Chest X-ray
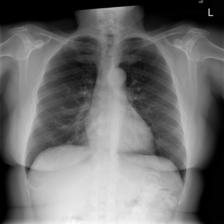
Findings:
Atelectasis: negative
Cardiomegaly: negative
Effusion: negative
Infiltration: negative
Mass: negative
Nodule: negative
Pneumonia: negative
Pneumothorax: negative
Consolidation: negative
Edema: negative
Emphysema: negative
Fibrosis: negative
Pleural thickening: negative
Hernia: negative